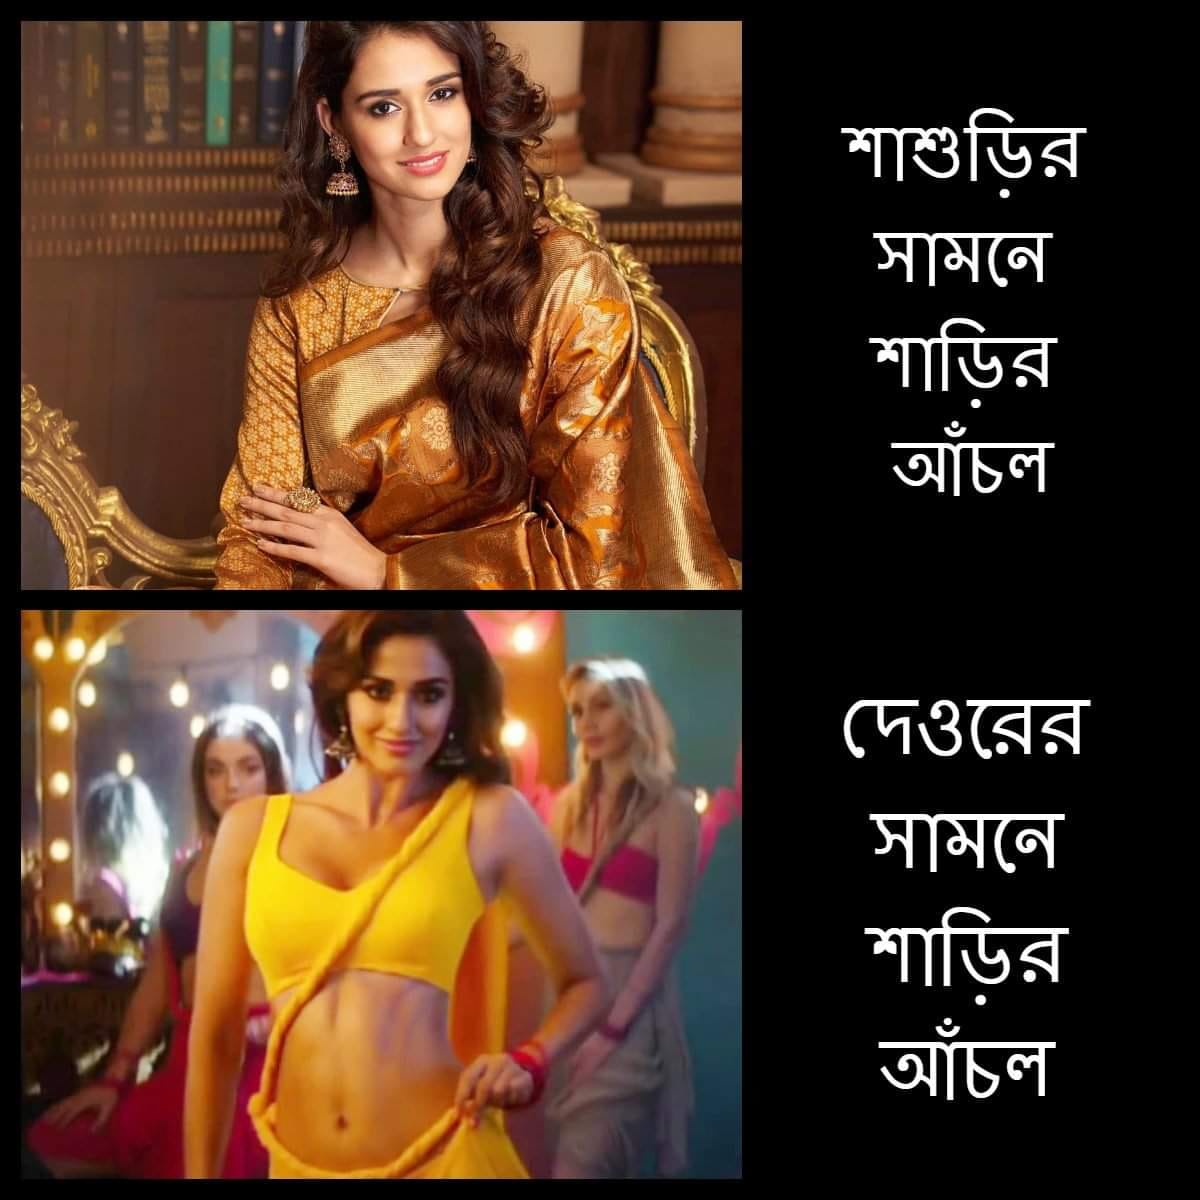
Caption: শাশুড়ির সামনে শাড়ির আঁচল    দেওরের সামনে শাড়ির আঁচল
Label: hate